Question: In my project after saving the data into db it will show report (pdf ) in a new page.It working fine on all browsers expect
IE .it will show like below pic
## Code
'''
private string CreateLE_ANEZ()
{
try
{
ReportDocument oRPT = new ReportDocument();
oRPT.Load(System.Web.HttpContext.Current.Server.MapPath("Reports/LE-Einzel.rpt"));
ReportDocument subreportArtikel = new ReportDocument();
SubreportObject subreportObjectArtikel;
subreportObjectArtikel = oRPT.ReportDefinition.ReportObjects["Subreport1"] as SubreportObject;
subreportArtikel = subreportObjectArtikel.OpenSubreport("LE-Artikel-SubRepoert.rpt");
CTemplate objTemp = new CTemplate();
DataTable dtTemplate = objTemp.SelectLETemplate("ANEZ");
oRPT.SetDataSource(dtTemplate);
DataTable dtArtikelData = SelectLEArtikel();
subreportArtikel.SetDataSource(dtArtikelData);
#region set parameter values
//AAddressen objCust = new AAddressen();
//objCust=new CAddressen().SelectAddressen(AddressenID);
CUsers objUser = new CUsers();
objUser.UserID = UserID;
AUsers objAUser = objUser.SelectUserProfile();
CLand objLand = new CLand();
objLand.ID = objAUser.Land;
objLand.SelectLandById();
objAUser.LandName = objLand.Lnd_Name;
CUtilities objUtil=new CUtilities();
string strDate = LEDate.Day.ToString() + "." + LEDate.Month.ToString() + "." + LEDate.Year.ToString();
string strLands = SelectLELand();
/* Requirement No :: 18895 ::: Commented By Jyotheena Jose :1/30/2014 11:21:17 AM
string strSender = objAUser.Ort + " : " + strDate + " , " + " " + objAUser.FirmaName + " " + objAUser.PLZ +" " + objAUser.Street + " , " + objAUser.FirstName + " " + objAUser.LastName;*/
string strSender = objAUser.Ort + " : " + strDate + " , " + objAUser.FirmaName + ", " + objAUser.Street + ", " + objAUser.PLZ + " " + objAUser.Ort + " , " + objAUser.FirstName + " " + objAUser.LastName + " , " + objAUser.Position;
string strLEDate = LEDate.ToString("yyyyMMdd") + "-";
string strCum = "";
string strNoCum = "";
if (IsCumulation == "T")
strCum = "X";
else
strNoCum ="X";
switch (LENumber.Trim().Length)
{
case 1: strLEDate += "00" + LENumber;
break;
case 2: strLEDate += "0" + LENumber;
break;
default: strLEDate += LENumber;
break;
}
ParameterDiscreteValue pDescValue;
ParameterFieldDefinitions pFielddDefs;
ParameterFieldDefinition pFieldLoc = null;
ParameterValues pValues = new ParameterValues();
pFielddDefs = oRPT.DataDefinition.ParameterFields;
pDescValue = new ParameterDiscreteValue();
CreateParameterFields(pDescValue, pFielddDefs, pFieldLoc, pValues, "pLandList", strLands);
CreateParameterFields(pDescValue, pFielddDefs, pFieldLoc, pValues, "pSender", strSender);
CreateParameterFields(pDescValue, pFielddDefs, pFieldLoc, pValues, "pLEDate", strLEDate);
CreateParameterFields(pDescValue, pFielddDefs, pFieldLoc, pValues, "pBemerkungen", Bemerk);
CreateParameterFields(pDescValue, pFielddDefs, pFieldLoc, pValues, "pCum", strCum);
CreateParameterFields(pDescValue, pFielddDefs, pFieldLoc, pValues, "pNoCum", strNoCum);
CreateParameterFields(pDescValue, pFielddDefs, pFieldLoc, pValues, "pCumtext", Cumulation);
#endregion
string strFileName = "Pdf/" + UserID.ToString().Trim() + "Einzel.pdf";
if (!Directory.Exists(System.Web.HttpContext.Current.Server.MapPath("Pdf")))
Directory.CreateDirectory(System.Web.HttpContext.Current.Server.MapPath("Pdf"));
if (File.Exists(System.Web.HttpContext.Current.Server.MapPath(strFileName)))
File.Delete(System.Web.HttpContext.Current.Server.MapPath(strFileName));
oRPT.ExportToDisk(CrystalDecisions.Shared.ExportFormatType.PortableDocFormat, System.Web.HttpContext.Current.Server.MapPath(strFileName));
return strFileName;
}
catch (Exception ex)
{
throw new Exception("CLE->CreateLE_ANEZ", ex);
}
}
'''
After IN New page (ViewPdf1.aspx)
'''
rotected void Page_Load(object sender, EventArgs e)
{
if (!IsPostBack)
{
if (Session["rpt"] == null)
return;
else
{
string strValues = Session["rpt"].ToString();
string[] strData = strValues.Split(',');
//Session.Remove("rpt");
//ViewState["rpt"] = strData[1].Trim();
//ViewState["LENo"] = strData[0].Trim();
//string strUrl = ViewState["rpt"].ToString();
string strUrl = strData[1].Trim();
dvPdfLoader.InnerHtml = "<object data='" + strUrl + "' type='application/pdf' width='100%' height='468px'></object>";
string strQuery = Request.QueryString["s"];
if (strQuery != null && CUtilities.Decrypt(strQuery.Trim()) == "mailsent")
{
lblMessage.Text = "E-Mail erfolgreich gesendet";
}
}
}
}
'''
please help to solve this error..
Regards
Jithesh
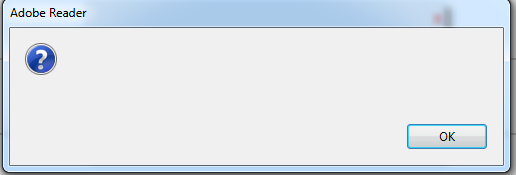
Answer: HERE IS THE SOLUTION :)
Internet Explorer 10 & 11 are considered as the best possible versions of Microsoft's proprietary browser; Internet Explorer. With Windows 8 as well as Windows 7, you can use IE 10 and IE 11. Well in both these iterations, some users have reported facing a problem that, whenever they try to download and open PDF file, Internet Explorer will not open PDF files.
<URL>